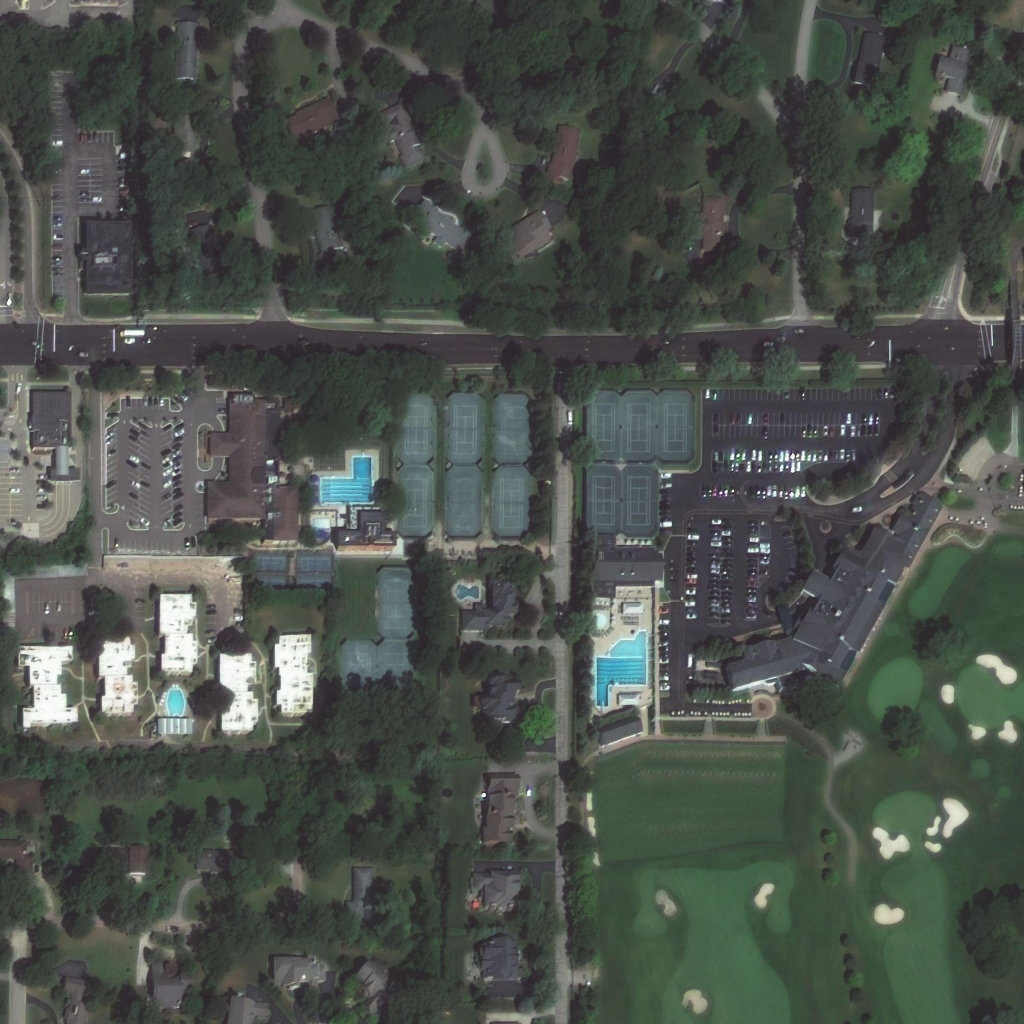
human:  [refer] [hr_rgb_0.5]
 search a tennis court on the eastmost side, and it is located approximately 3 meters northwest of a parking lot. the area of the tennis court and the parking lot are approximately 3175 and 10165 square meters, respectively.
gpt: <box>[[57, 38, 67, 44, 0]]</box>